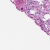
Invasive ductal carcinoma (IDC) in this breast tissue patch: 0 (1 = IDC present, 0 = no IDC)